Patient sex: M
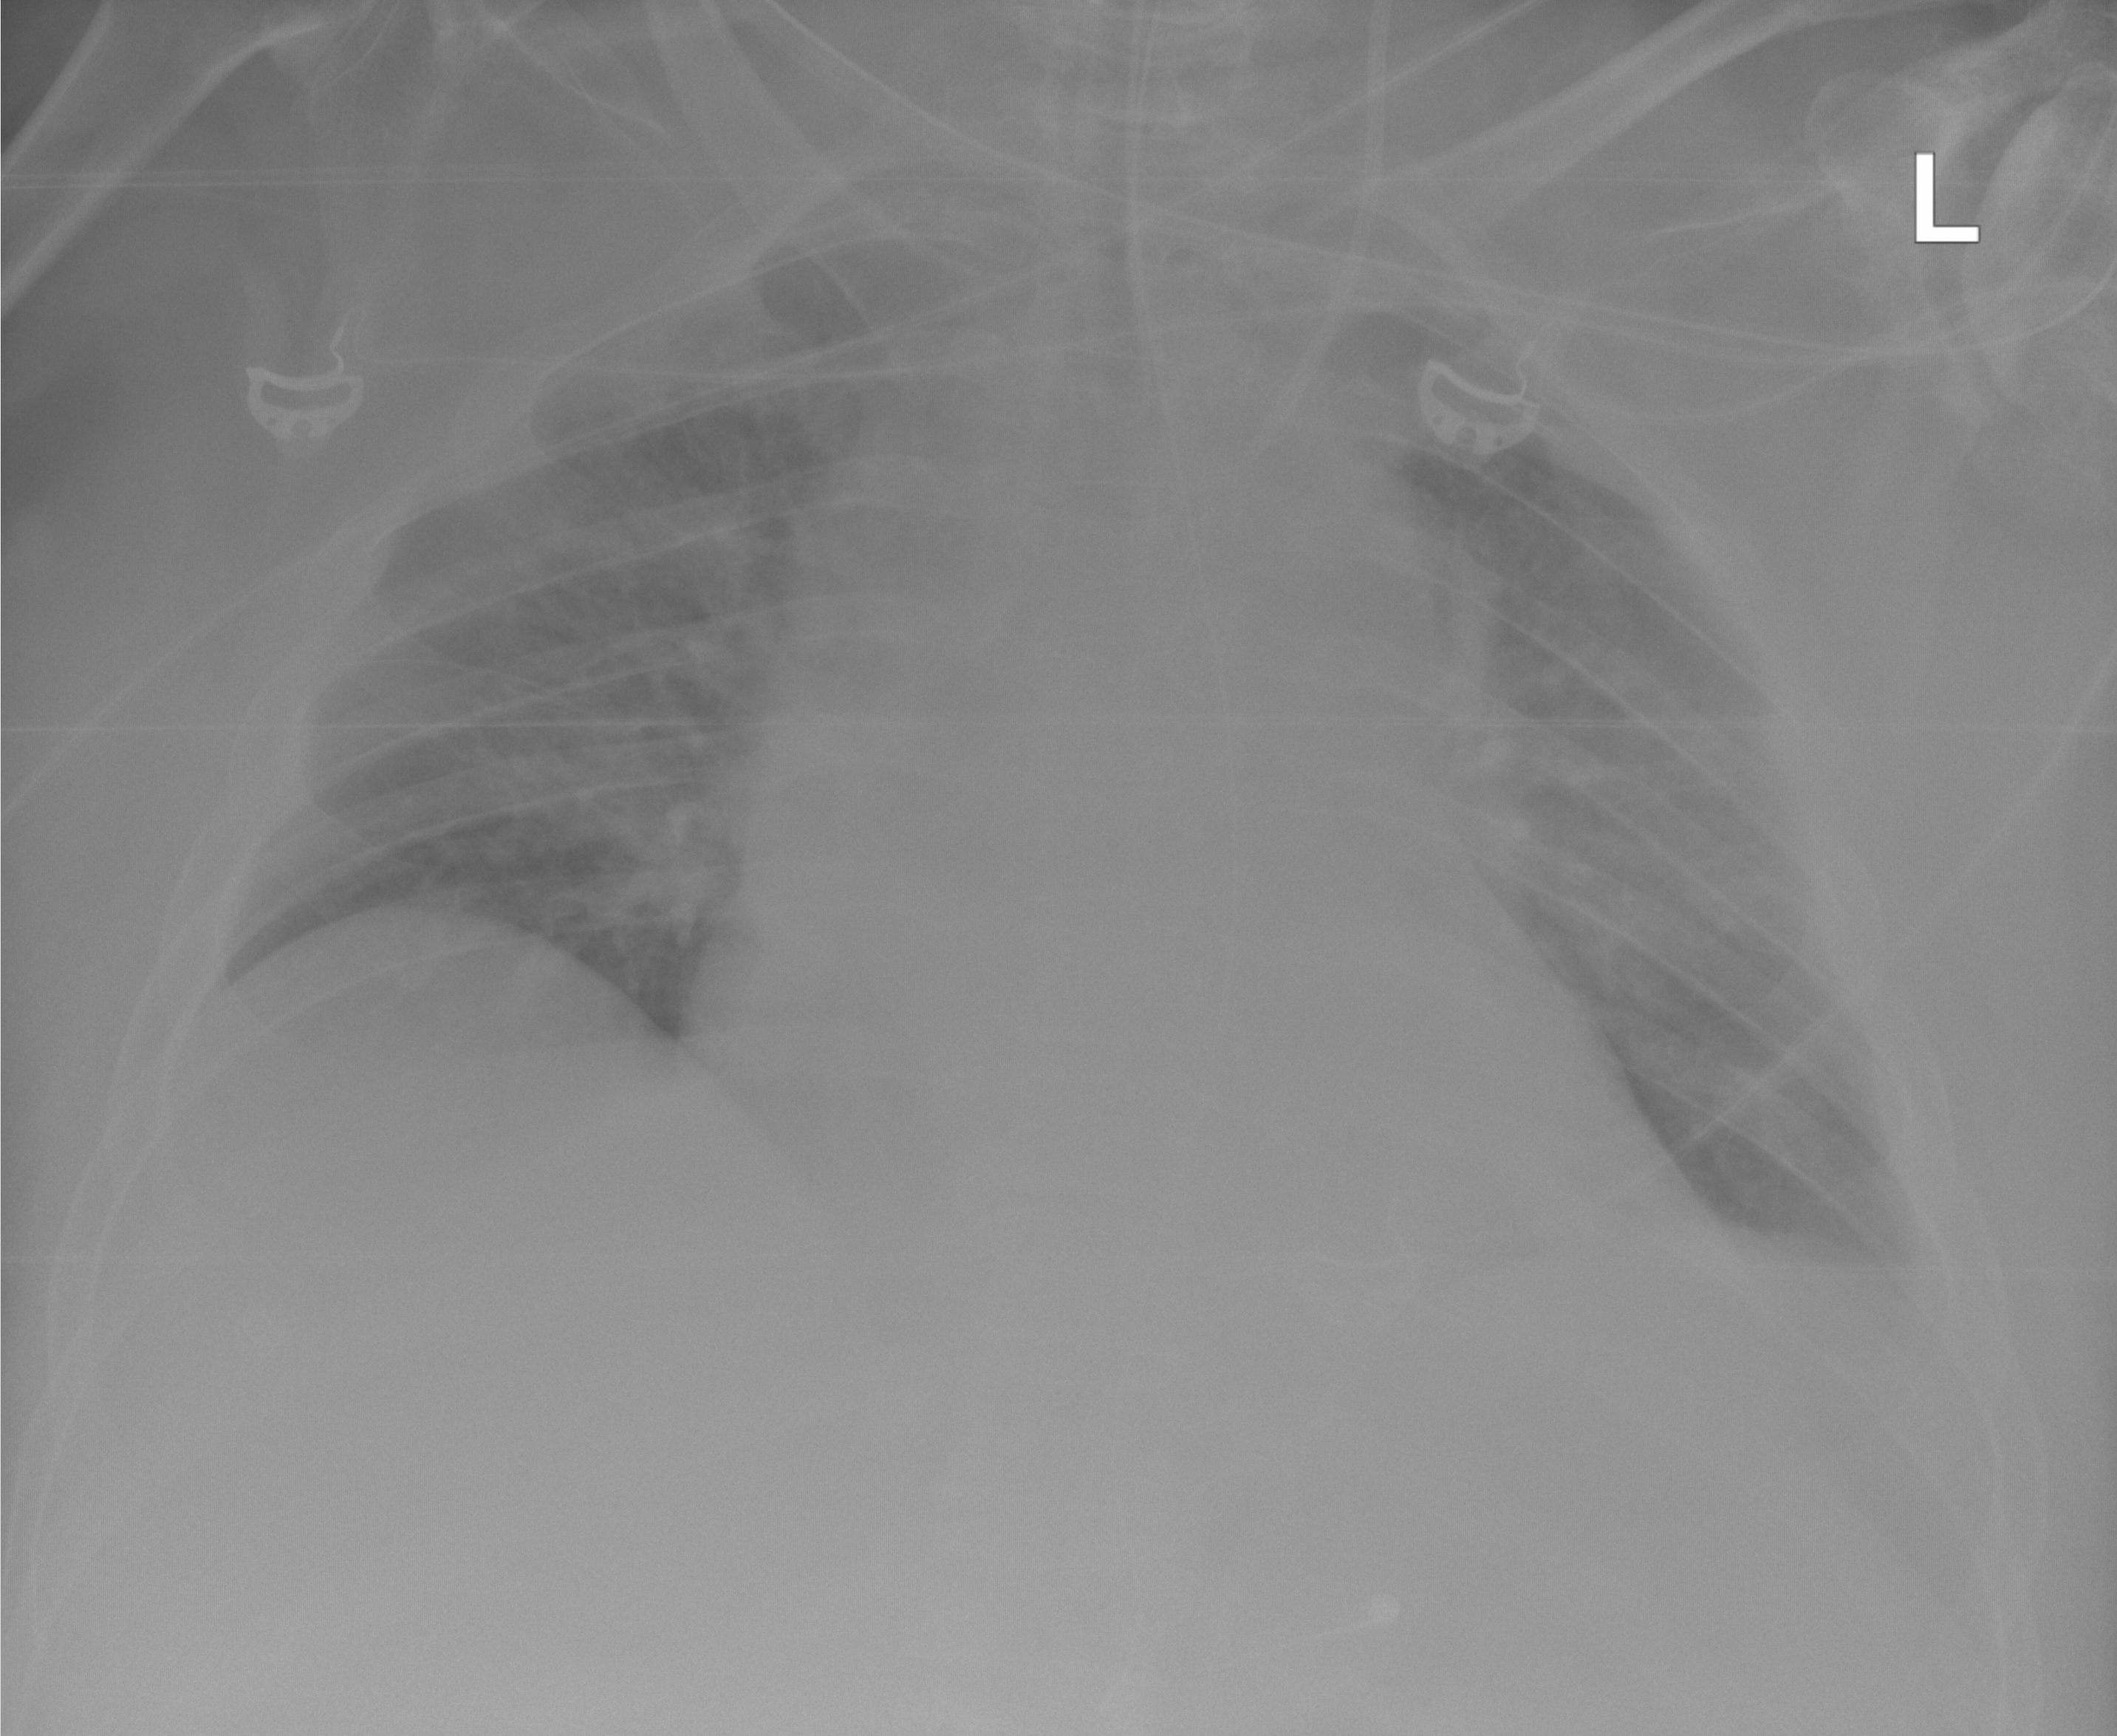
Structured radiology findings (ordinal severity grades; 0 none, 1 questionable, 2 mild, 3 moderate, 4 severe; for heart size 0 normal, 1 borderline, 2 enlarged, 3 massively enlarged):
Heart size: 2
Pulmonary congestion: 0
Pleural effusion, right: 0
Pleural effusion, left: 1
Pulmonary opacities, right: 0
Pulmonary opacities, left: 1
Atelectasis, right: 0
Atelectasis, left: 0